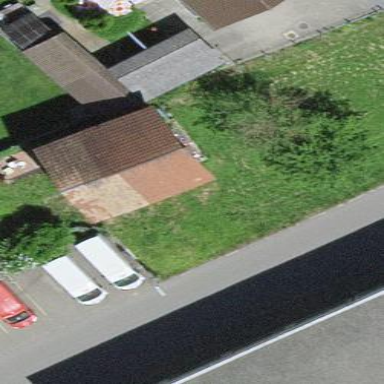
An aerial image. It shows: Barn.